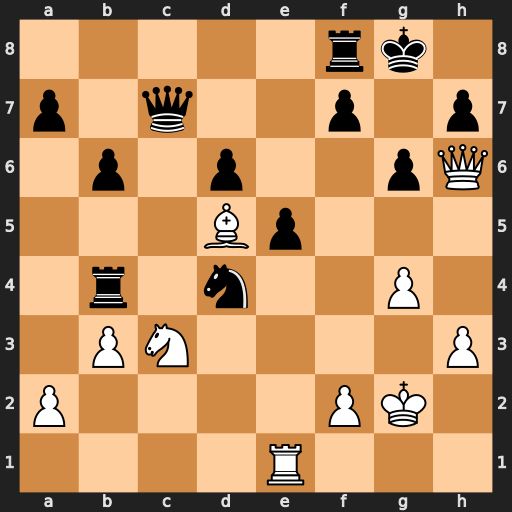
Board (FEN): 5rk1/p1q2p1p/1p1p2pQ/3Bp3/1r1n2P1/1PN4P/P4PK1/4R3
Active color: w
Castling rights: -
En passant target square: -
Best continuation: Ne4 Qe7 Ng5 Qxg5 Qxg5